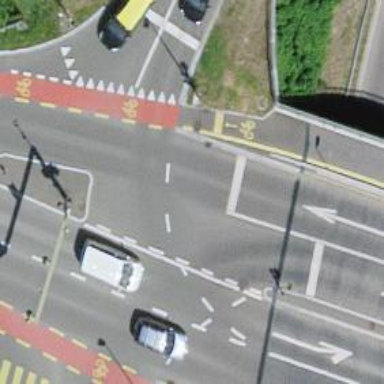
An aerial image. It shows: Primary highway bridge with asphalt surface. There is cycle track on the right side.